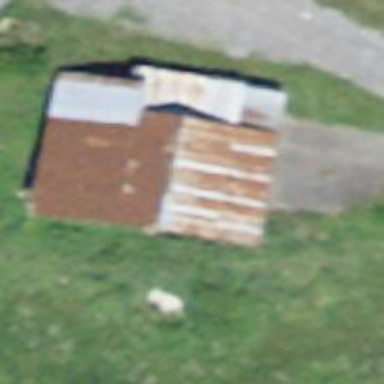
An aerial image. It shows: Building with gabled roof made of zinc. The roof is oriented across the building.